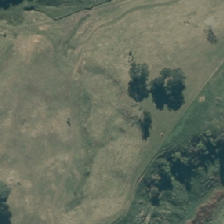
Land cover: grose_broom